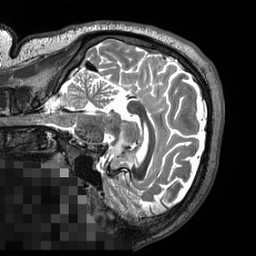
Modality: T2w
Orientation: sagittal
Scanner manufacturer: siemens
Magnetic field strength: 3 T
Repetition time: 3.2 s
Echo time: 0.564 s